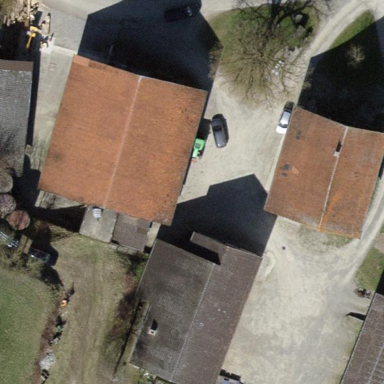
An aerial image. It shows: Farm with farmyard.